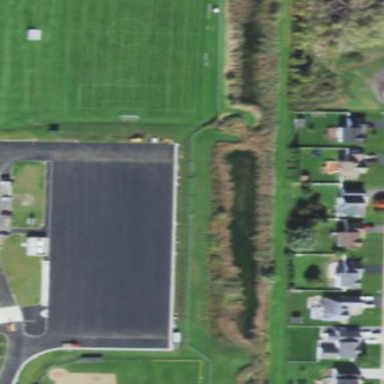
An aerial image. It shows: Soccer pitch designated for leisure and sports activities.